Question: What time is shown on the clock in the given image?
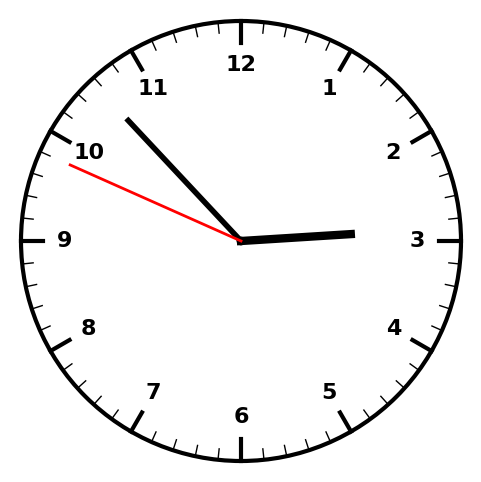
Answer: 02:52:49